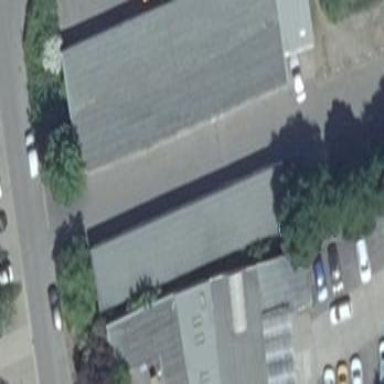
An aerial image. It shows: Garages with skillion roof made of gray tar paper. The buildings have light gray color.